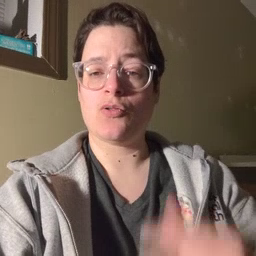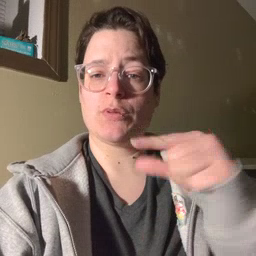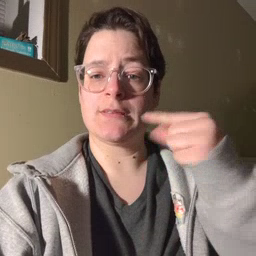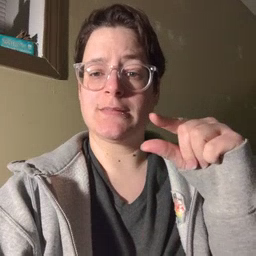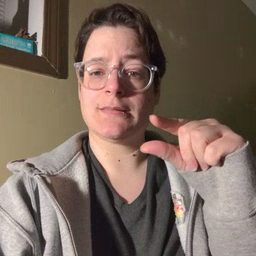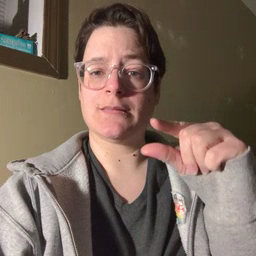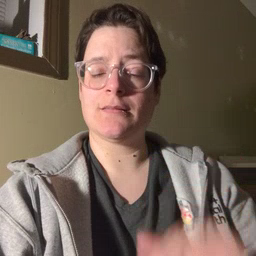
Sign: green